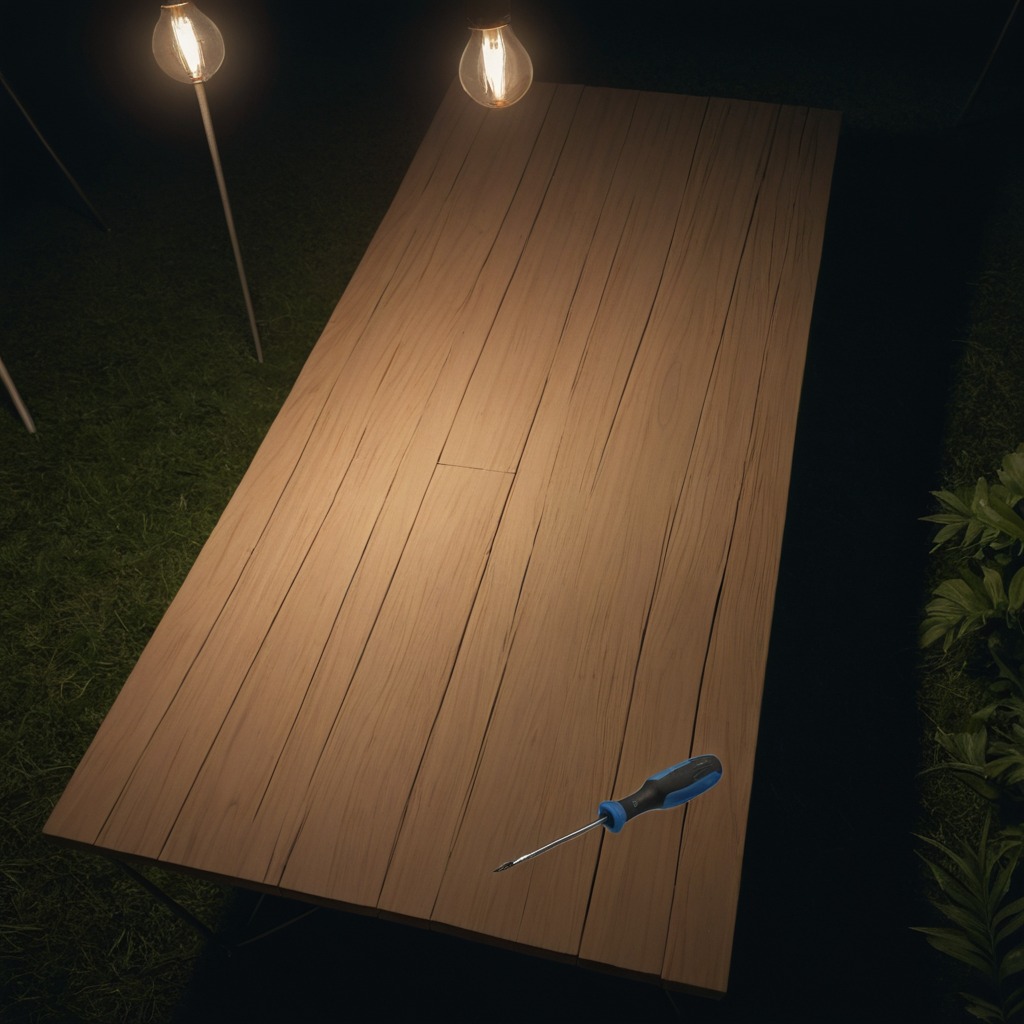
A screwdriver lying on the wooden table inside a jungle field workshop tent at night